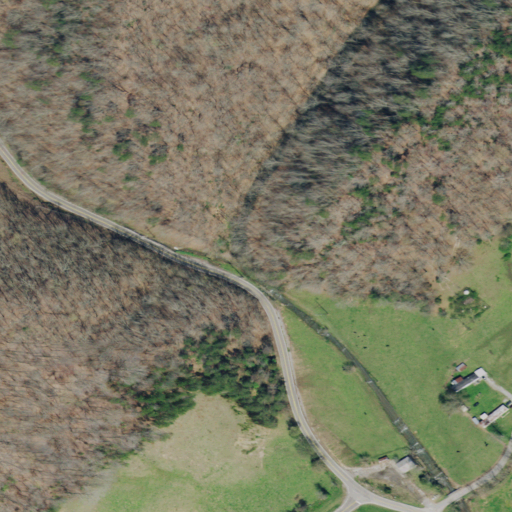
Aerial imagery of valley in Tennessee named Booker Hollow containing deciduous forest, pasture, open development, low intensity development, and medium intensity development